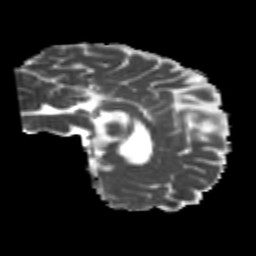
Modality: MD
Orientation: sagittal
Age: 22
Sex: female
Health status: healthy
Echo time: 0.074 s